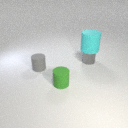
small green rubber cylinder in front of small gray rubber cylinder